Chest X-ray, AP view. Patient: 53 years old, sex M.
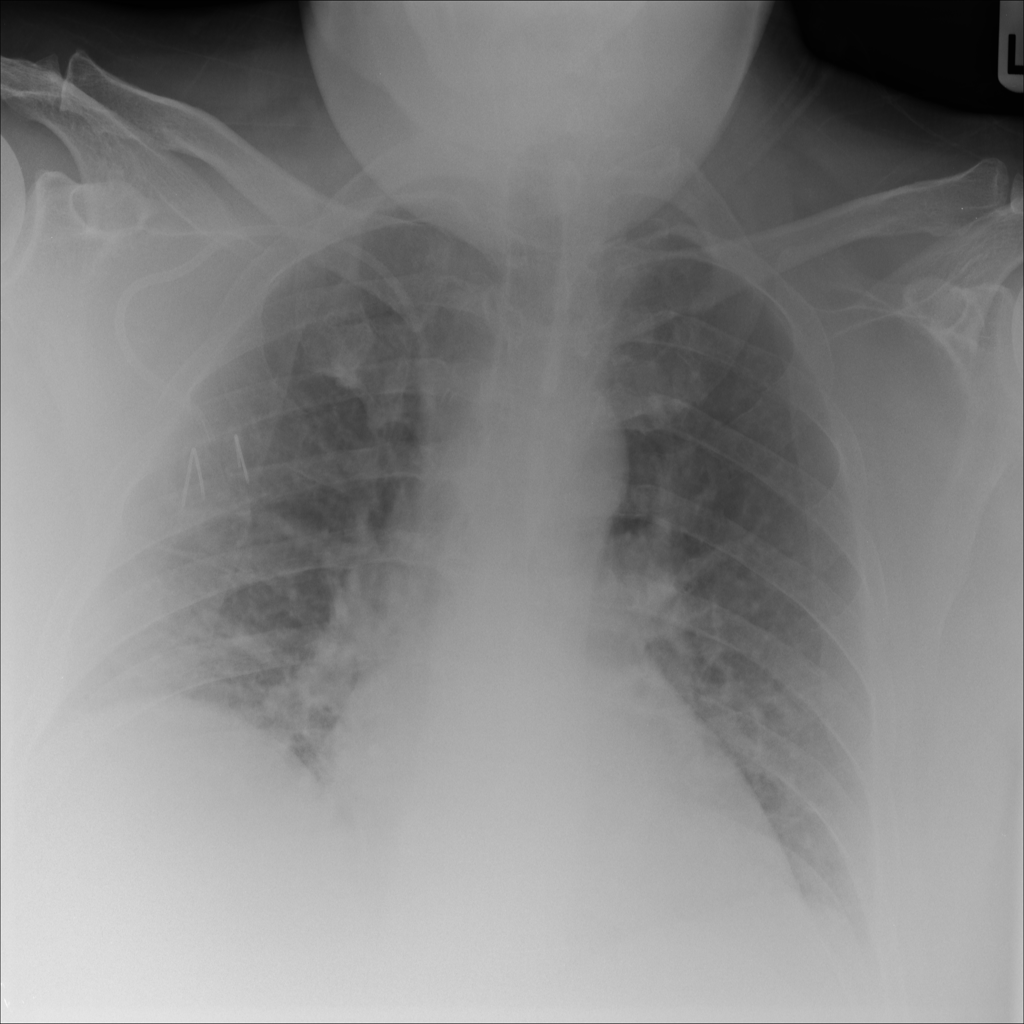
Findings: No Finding